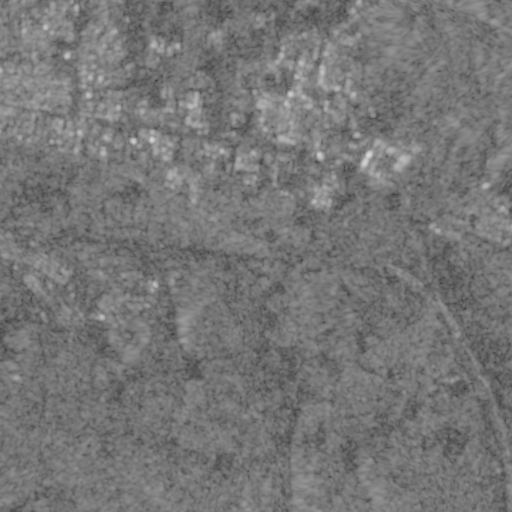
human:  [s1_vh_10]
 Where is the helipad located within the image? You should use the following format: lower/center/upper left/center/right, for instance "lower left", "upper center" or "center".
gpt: The helipad is located in the center right of the image.
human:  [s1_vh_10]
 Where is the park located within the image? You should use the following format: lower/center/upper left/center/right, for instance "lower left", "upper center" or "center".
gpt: The park is located in the upper left of the image.
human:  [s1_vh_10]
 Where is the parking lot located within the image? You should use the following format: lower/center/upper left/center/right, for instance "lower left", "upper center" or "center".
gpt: The parking lot is located in the upper left of the image.
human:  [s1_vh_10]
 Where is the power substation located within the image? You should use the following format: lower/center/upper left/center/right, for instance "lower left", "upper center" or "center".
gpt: The power substation is located in the upper right of the image.
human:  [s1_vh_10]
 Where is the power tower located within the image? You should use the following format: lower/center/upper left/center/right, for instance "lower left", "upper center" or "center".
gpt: The power tower is located in the upper right of the image.
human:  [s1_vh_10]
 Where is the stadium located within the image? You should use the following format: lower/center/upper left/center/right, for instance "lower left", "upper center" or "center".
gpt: The stadium is located in the center left of the image.
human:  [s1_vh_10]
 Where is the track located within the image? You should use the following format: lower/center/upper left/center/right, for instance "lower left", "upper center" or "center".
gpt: There is no track in the image.

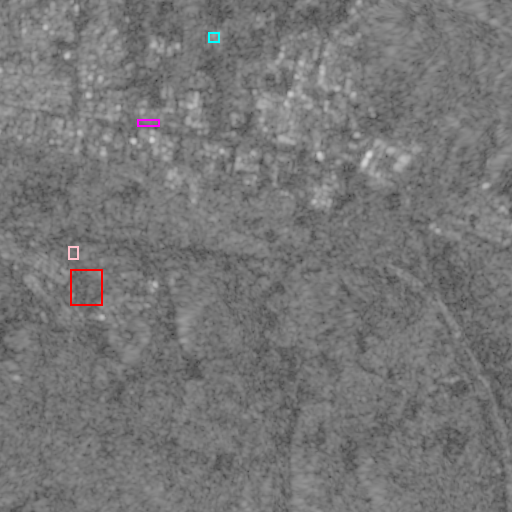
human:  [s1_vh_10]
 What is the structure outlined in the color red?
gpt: The structure outlined in red is a park.
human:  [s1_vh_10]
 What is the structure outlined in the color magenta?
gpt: The structure outlined in magenta is a parking lot.
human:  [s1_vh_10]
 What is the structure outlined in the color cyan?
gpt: The structure outlined in cyan is a power substation.
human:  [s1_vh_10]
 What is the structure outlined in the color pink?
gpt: The structure outlined in pink is a stadium.
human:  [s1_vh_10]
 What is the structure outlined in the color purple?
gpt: There is no purple outline.